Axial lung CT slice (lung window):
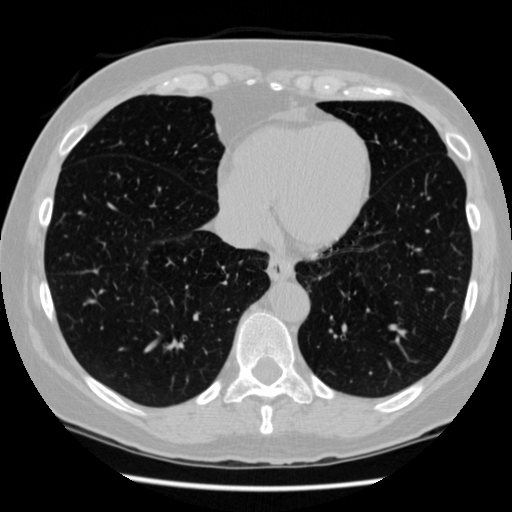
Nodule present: no